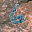
Label: 6